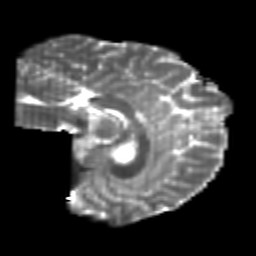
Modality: T2w
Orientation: sagittal
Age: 21
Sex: male
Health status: healthy
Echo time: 0.074 s